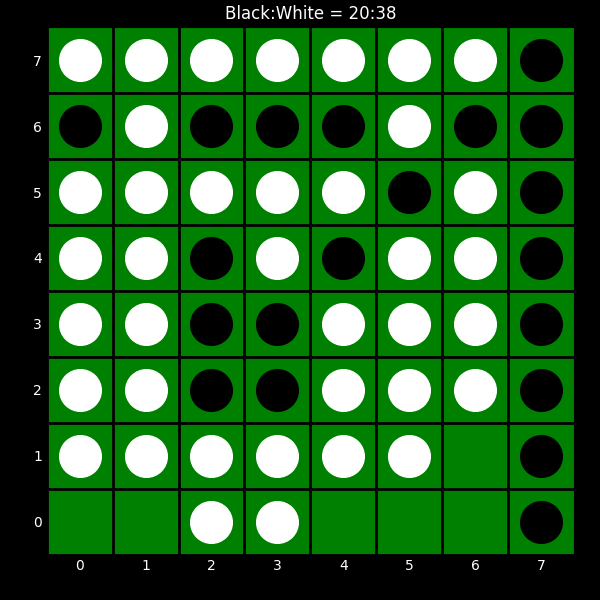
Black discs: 20
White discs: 38